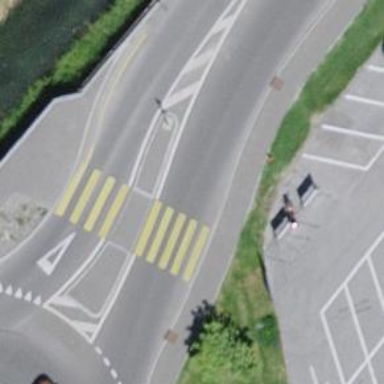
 uncontrolled crossing with island on the road."